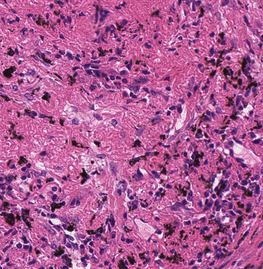
Tumor epithelial tissue: no
Tumor-associated stroma tissue: yes
Normal tissue: no